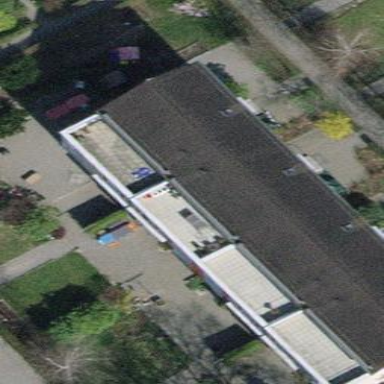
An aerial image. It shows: Terrace building.